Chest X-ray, AP view. Patient: 76 years old, sex M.
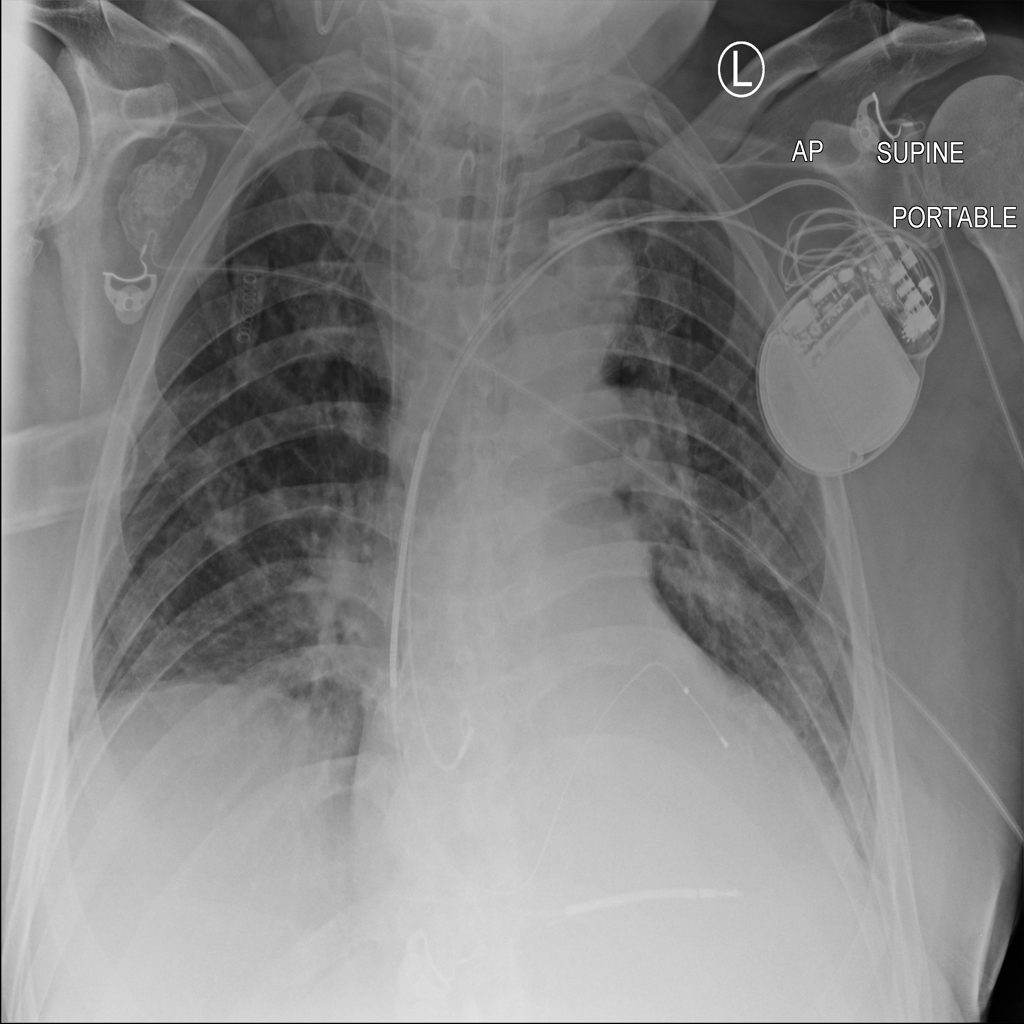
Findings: Cardiomegaly